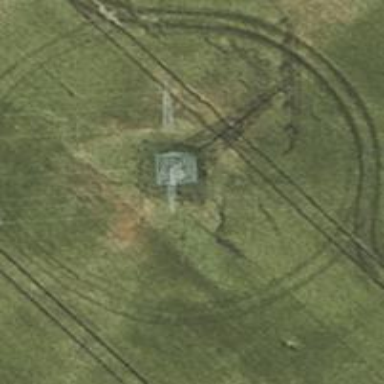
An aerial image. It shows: Power tower.